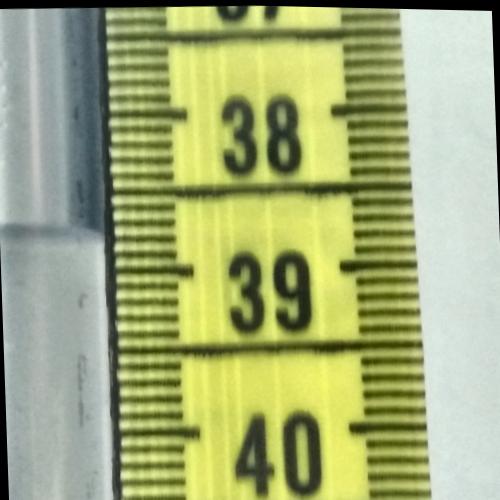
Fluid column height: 38.8 cm